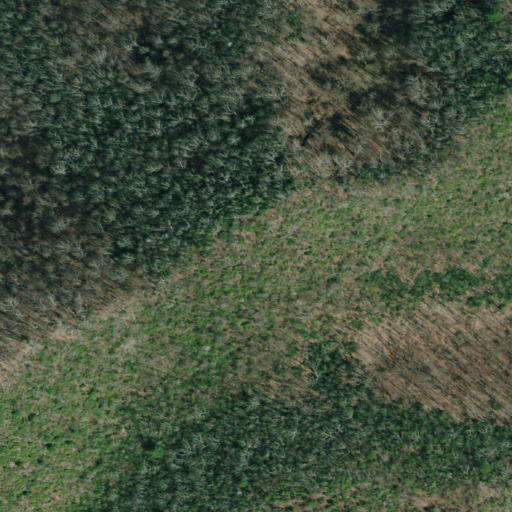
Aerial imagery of mountain in Tennessee named Honeycomb Mountain containing deciduous forest, mixed forest, and open development